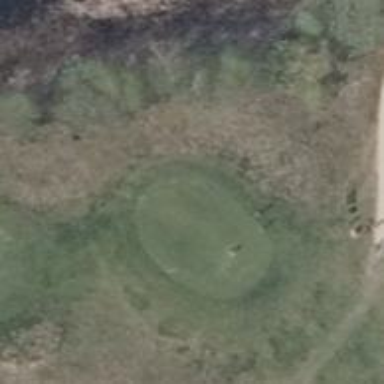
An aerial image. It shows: Golf tee.